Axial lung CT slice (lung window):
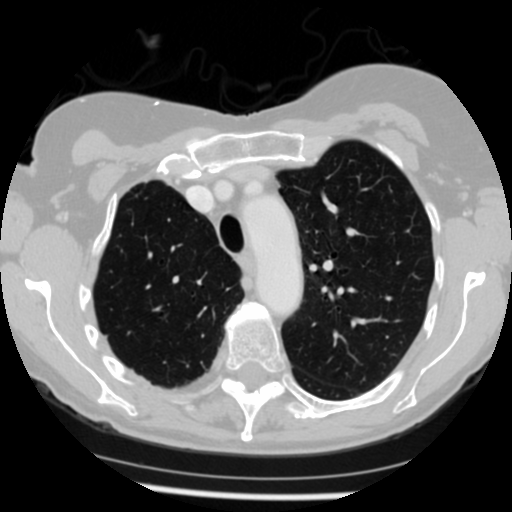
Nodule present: no